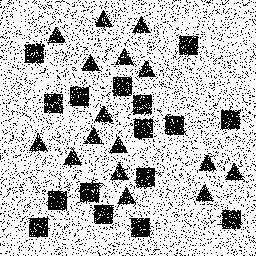
Squares: 16
Triangles: 16
Stars: 0
Total shapes: 32